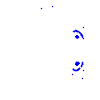
Particle: electron